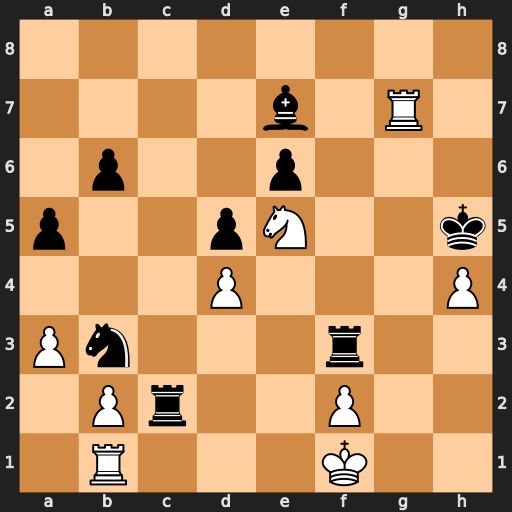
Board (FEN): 8/4b1R1/1p2p3/p2pN2k/3P3P/Pn3r2/1Pr2P2/1R3K2
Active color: w
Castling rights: -
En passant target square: -
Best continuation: Rh7#